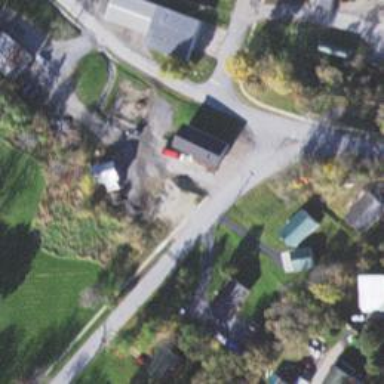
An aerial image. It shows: Residential road with asphalt surface. There is sidewalk on the left side.